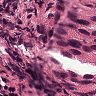
Metastatic tissue present: yes